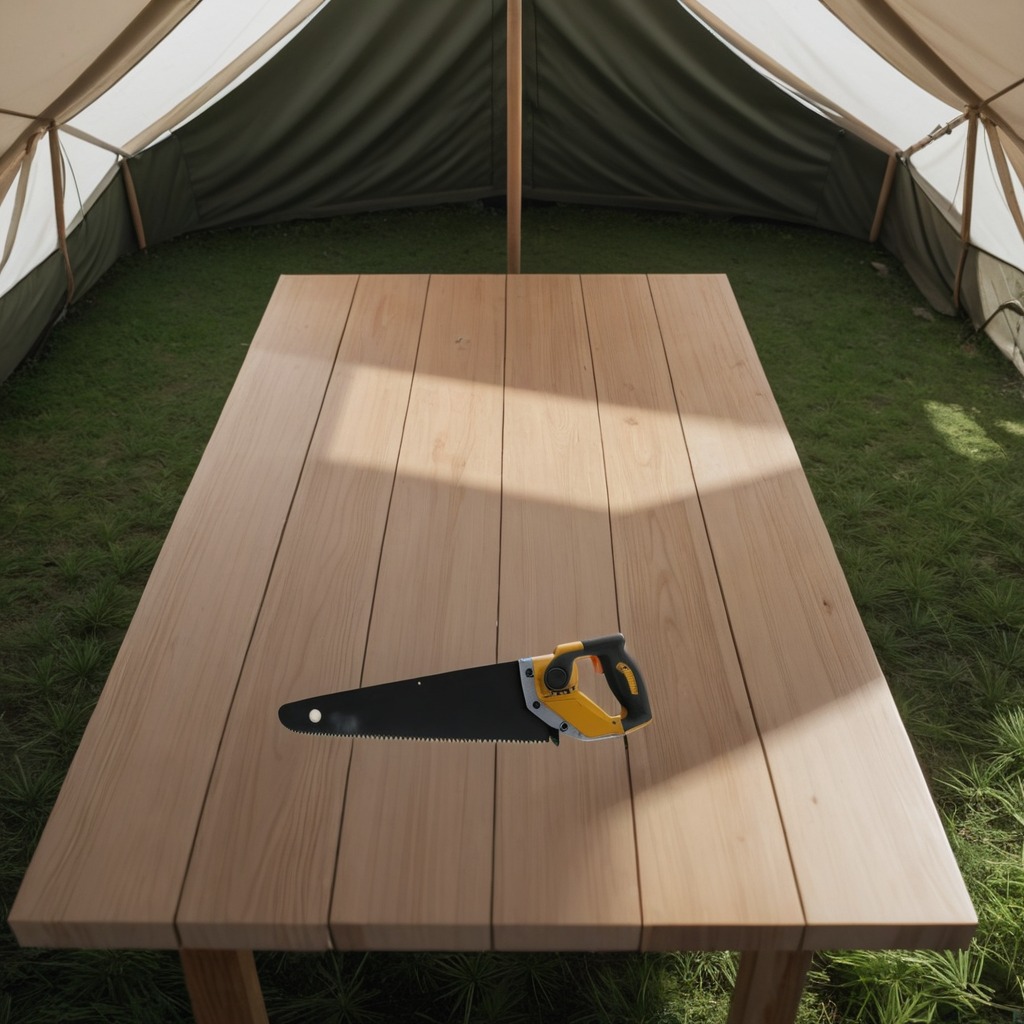
A metal saw is lying on a wooden table inside a jungle field workshop tent.